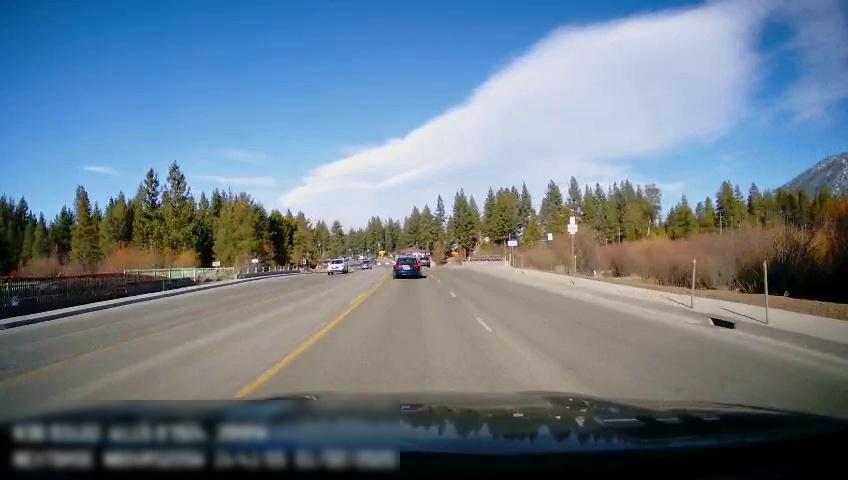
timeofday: Day
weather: Sunny
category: Drivable Space
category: Vehicles | SUV
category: Vehicles | SUV
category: Vehicles | SUV
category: Vehicles | Car
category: Lanes | Opposite Lane
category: Lanes | Current Lane
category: Lanes | Current Lane
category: Traffic | Signs